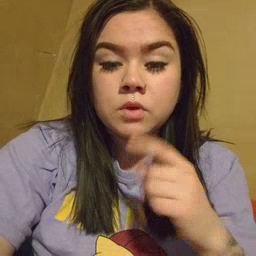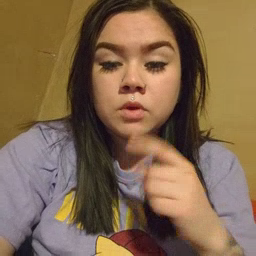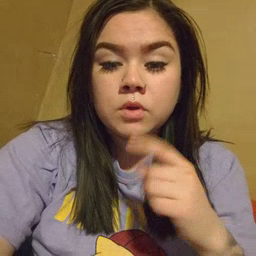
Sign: cat